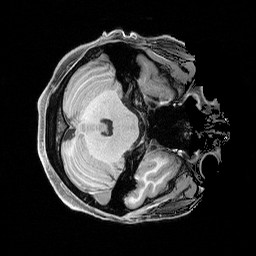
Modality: T1w
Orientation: axial
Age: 28
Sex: male
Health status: healthy